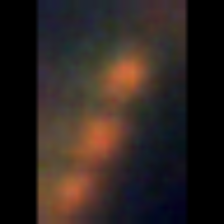
Taxon: Diatom_aggregate
Group: Diatoms